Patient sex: M
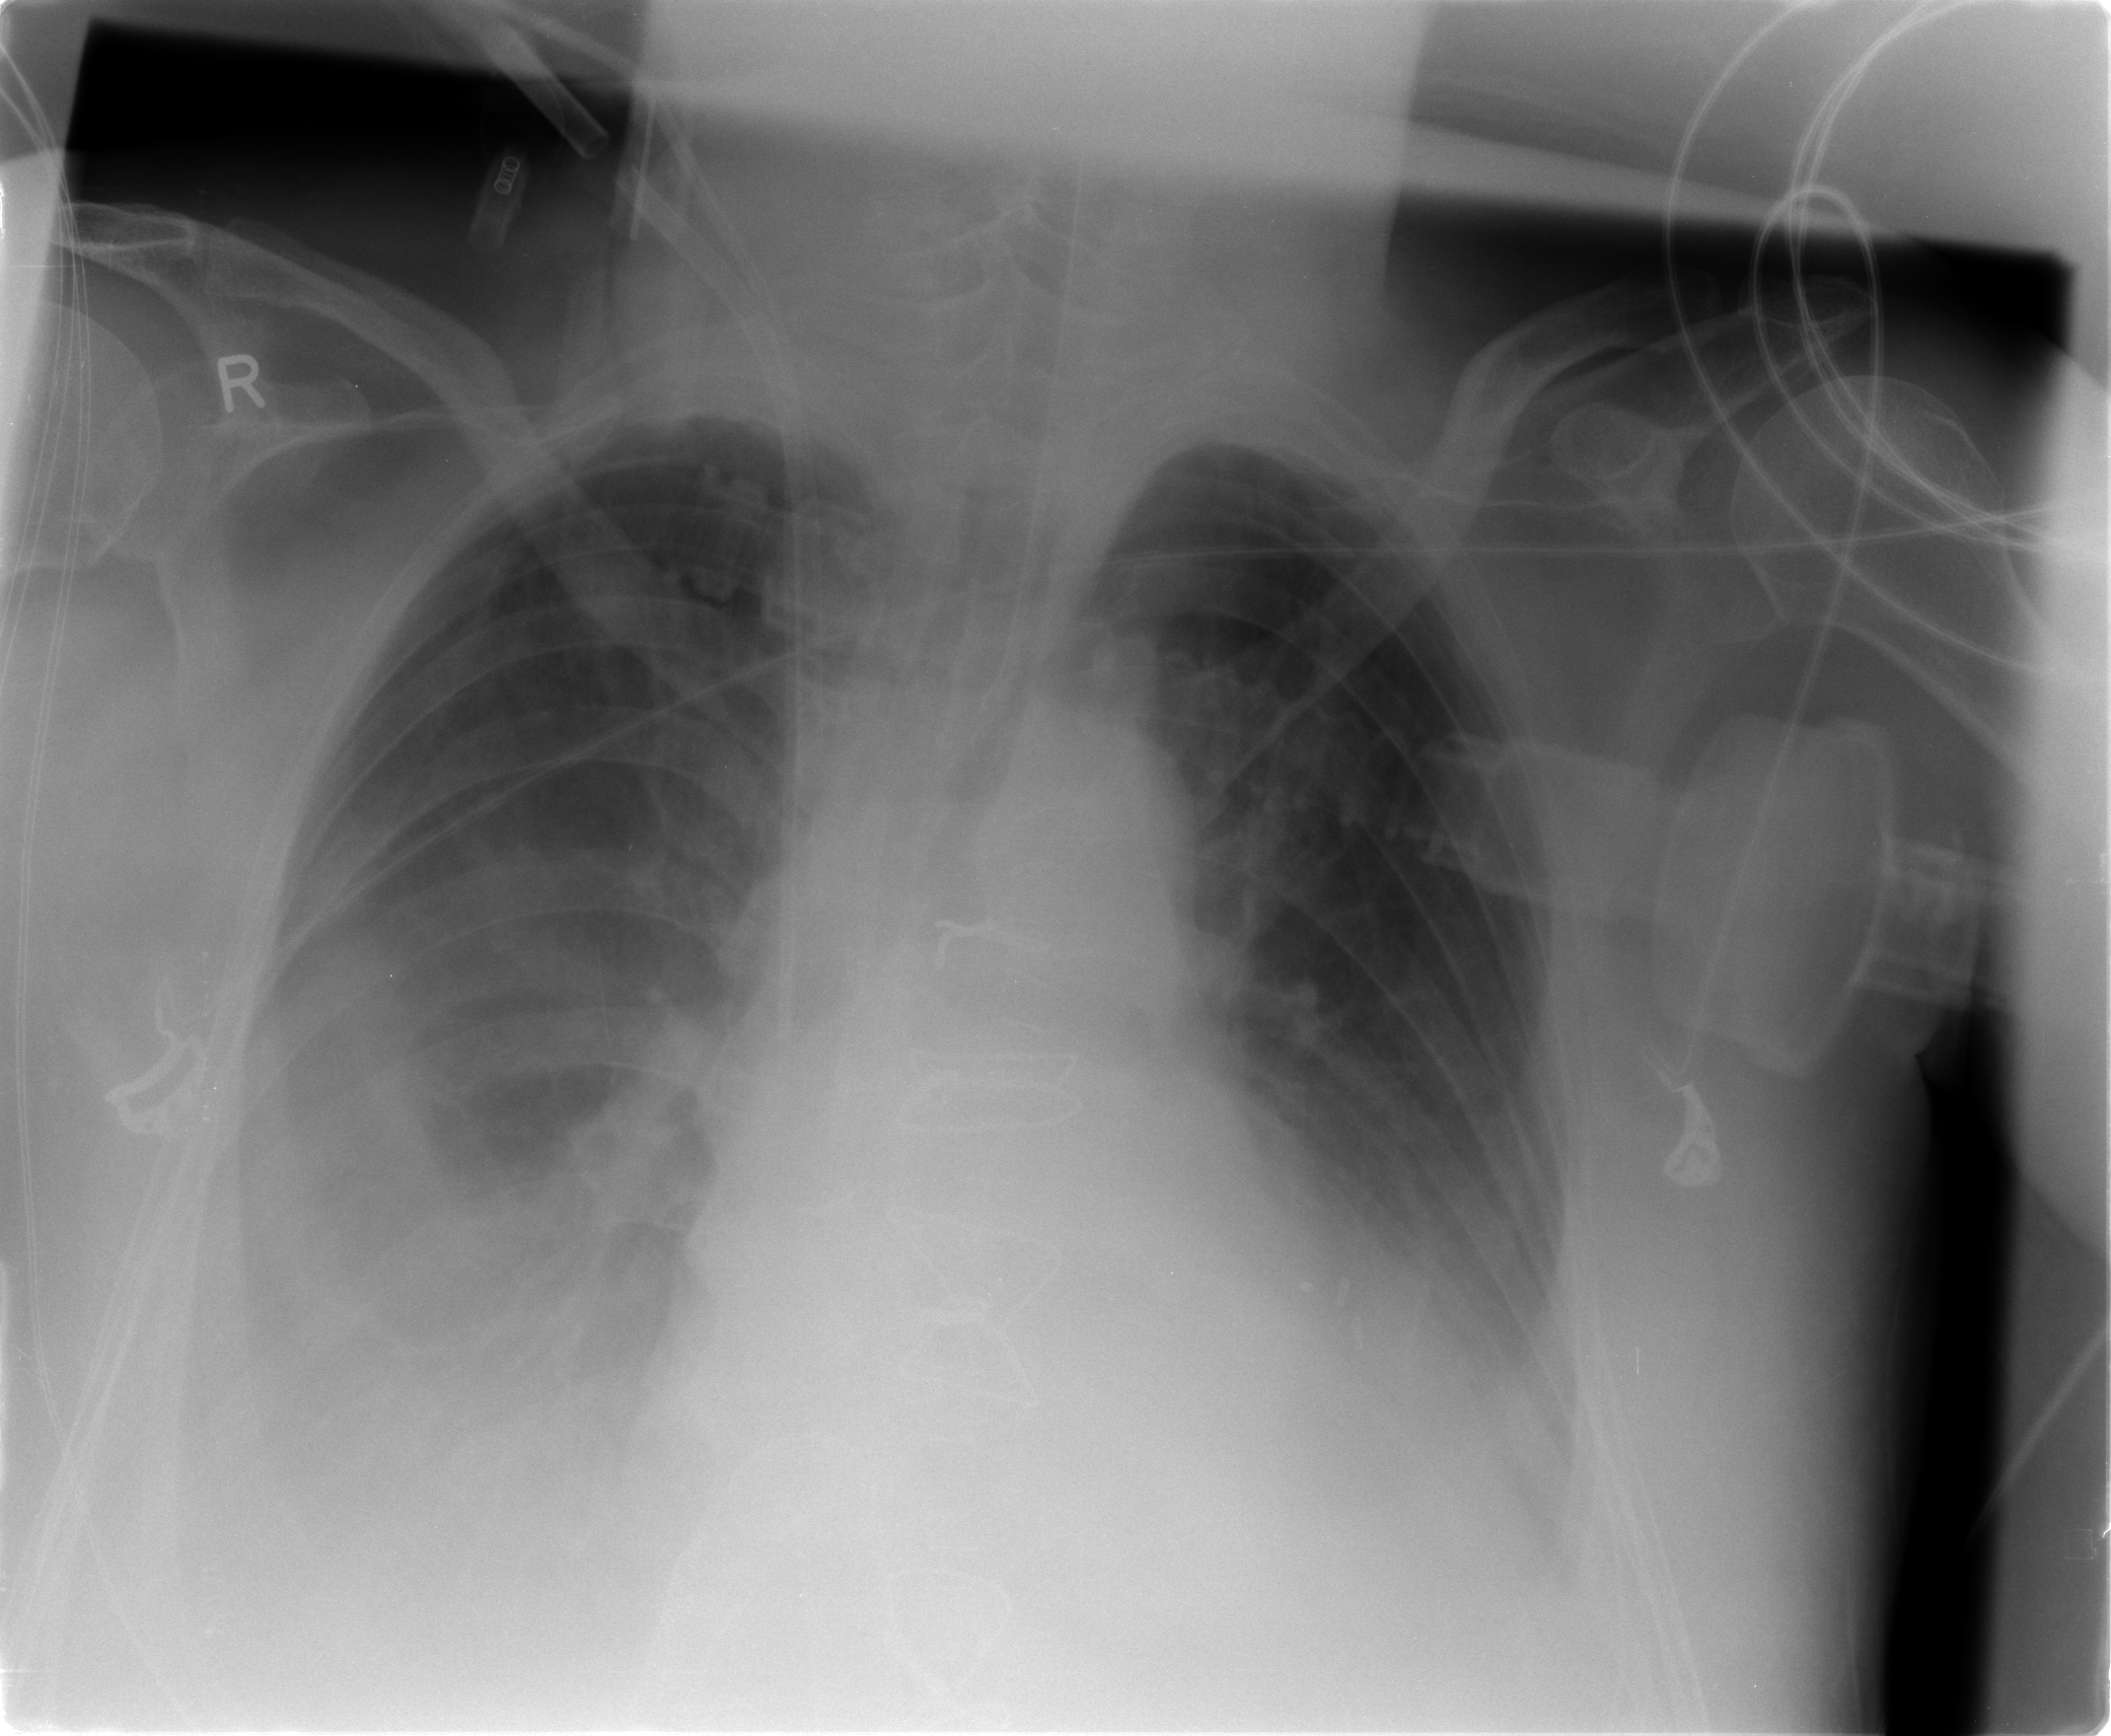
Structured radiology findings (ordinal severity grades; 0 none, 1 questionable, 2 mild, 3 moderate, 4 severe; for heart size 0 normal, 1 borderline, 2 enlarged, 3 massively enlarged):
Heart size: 2
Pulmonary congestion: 2
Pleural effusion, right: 3
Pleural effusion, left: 3
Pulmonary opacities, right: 2
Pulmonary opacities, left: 0
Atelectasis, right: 3
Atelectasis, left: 2